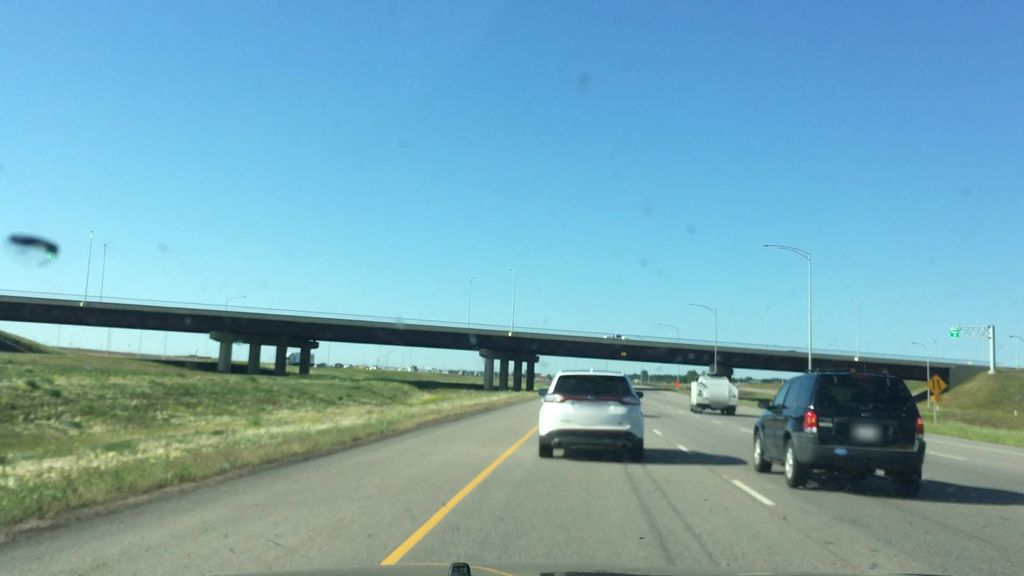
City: edmonton